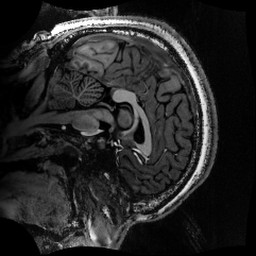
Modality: MP2RAGE
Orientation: sagittal
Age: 33
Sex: male
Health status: healthy